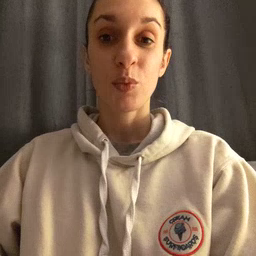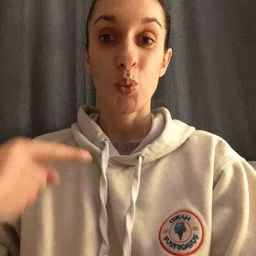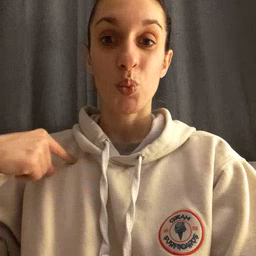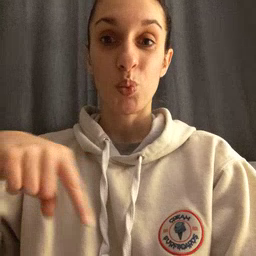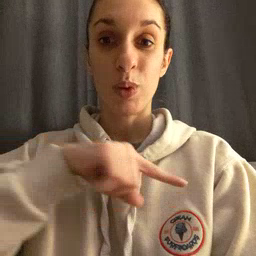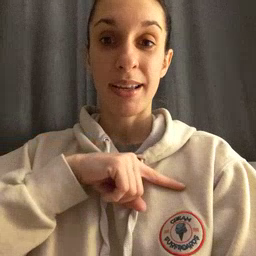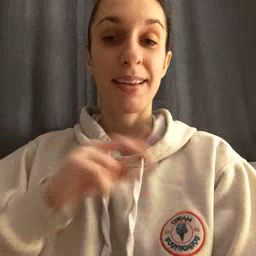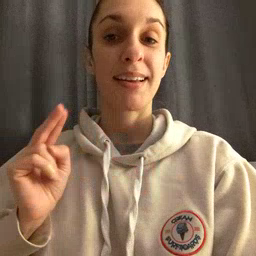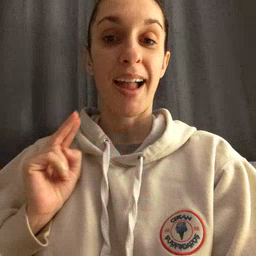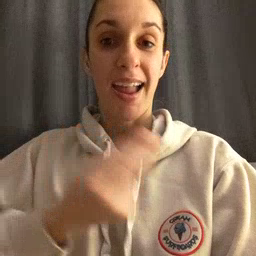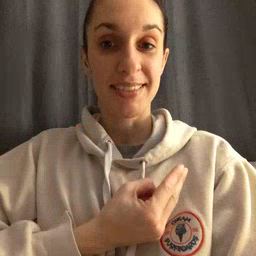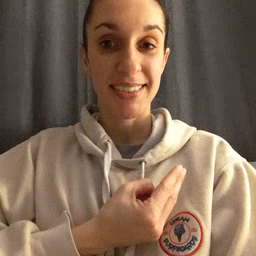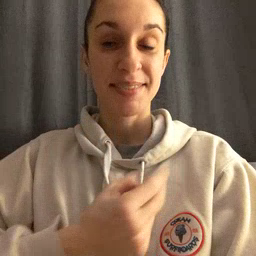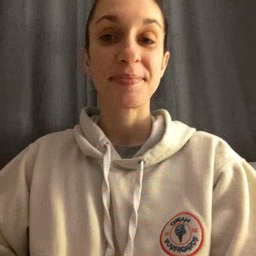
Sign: weus